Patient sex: F
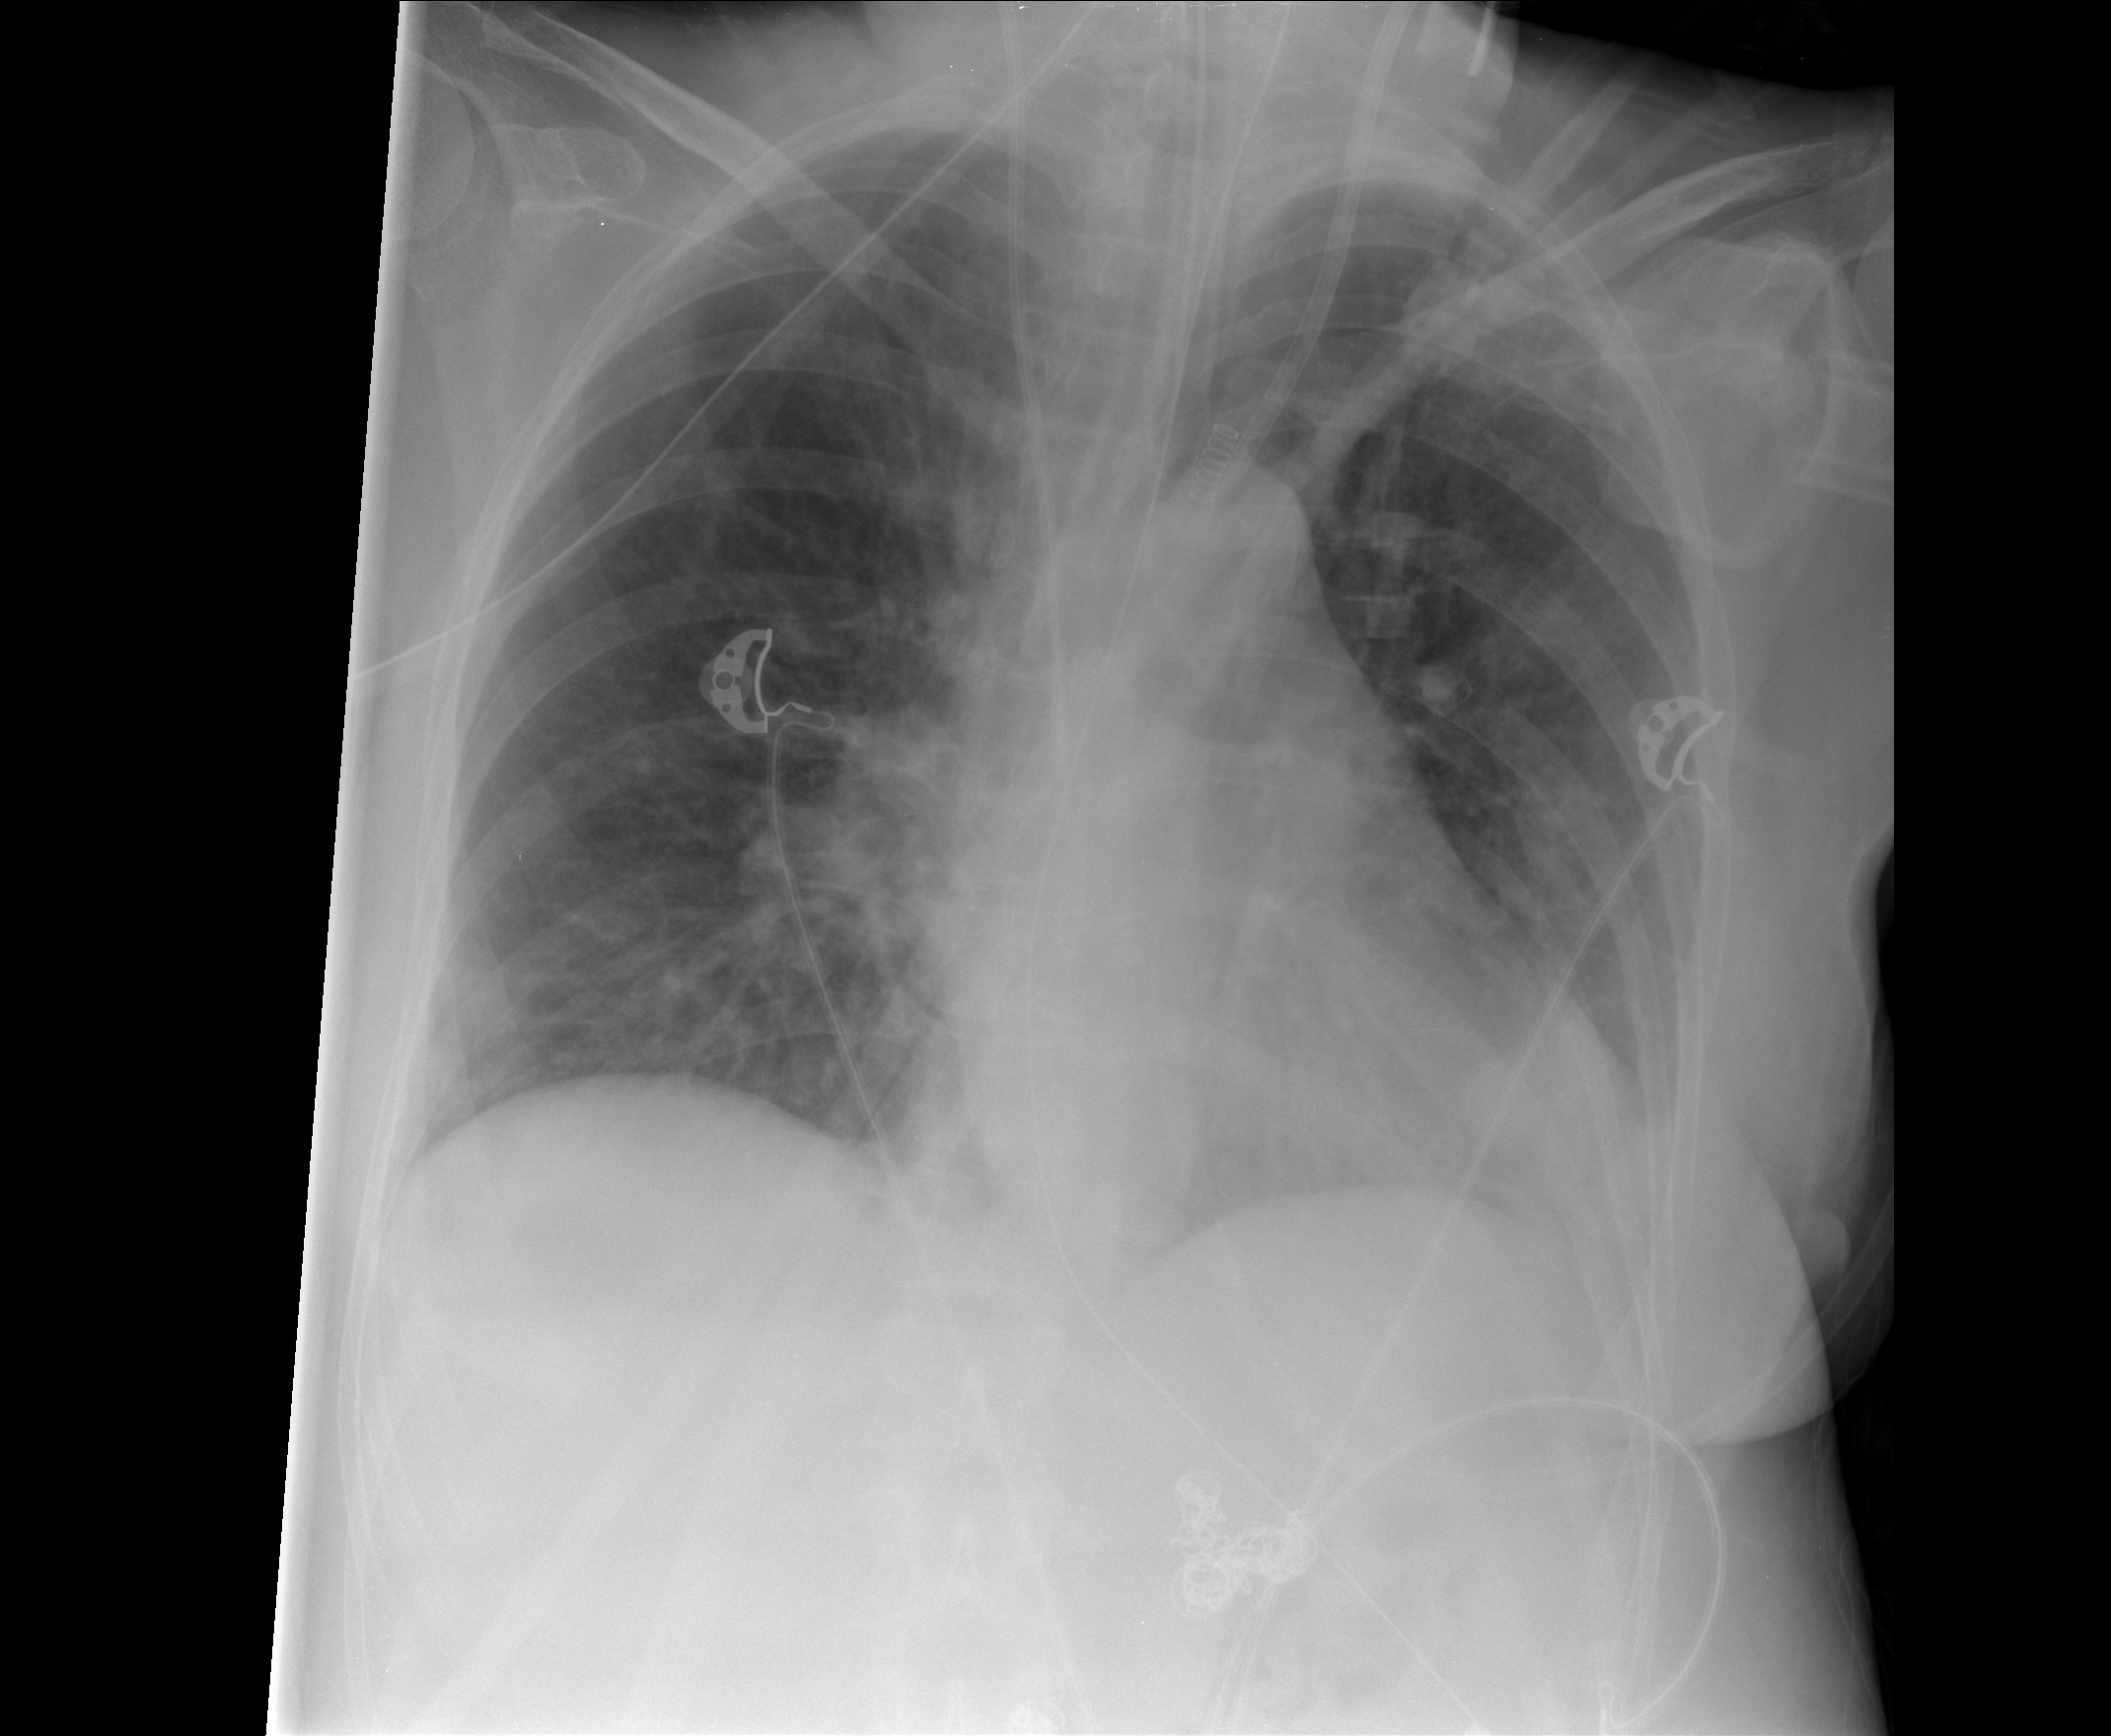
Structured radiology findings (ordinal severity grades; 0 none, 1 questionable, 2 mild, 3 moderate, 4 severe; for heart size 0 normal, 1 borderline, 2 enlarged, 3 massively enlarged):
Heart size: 0
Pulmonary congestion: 2
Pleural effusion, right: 1
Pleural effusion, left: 2
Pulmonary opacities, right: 2
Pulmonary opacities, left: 2
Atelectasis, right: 2
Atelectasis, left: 2